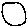
Label: circle